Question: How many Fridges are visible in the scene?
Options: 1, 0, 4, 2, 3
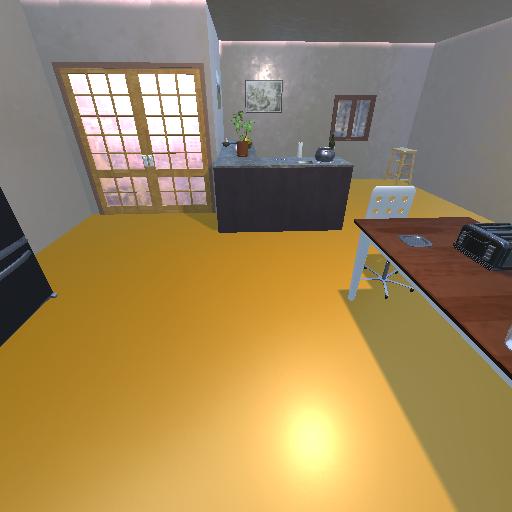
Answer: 1